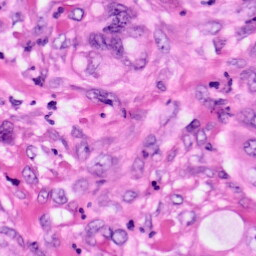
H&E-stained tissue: Pancreatic